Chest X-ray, AP view. Patient: 30 years old, sex M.
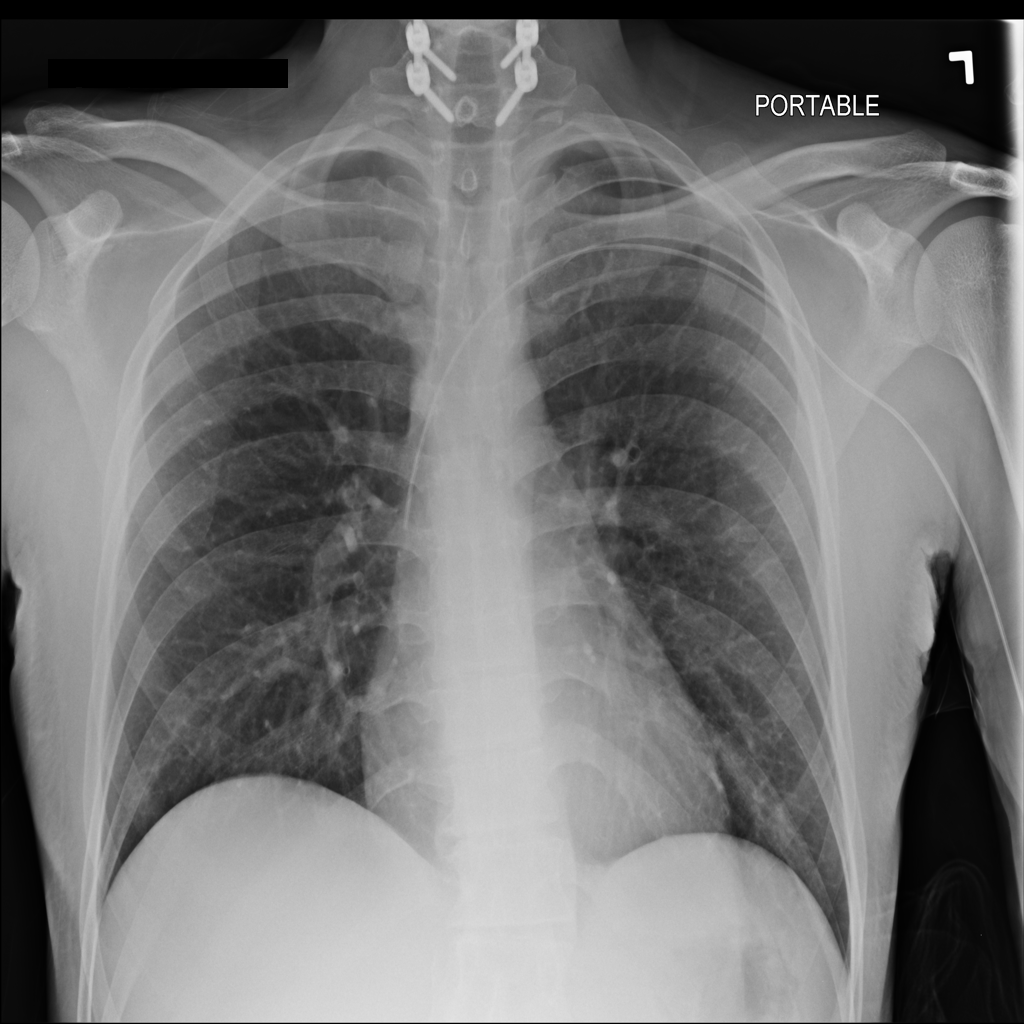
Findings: Infiltration